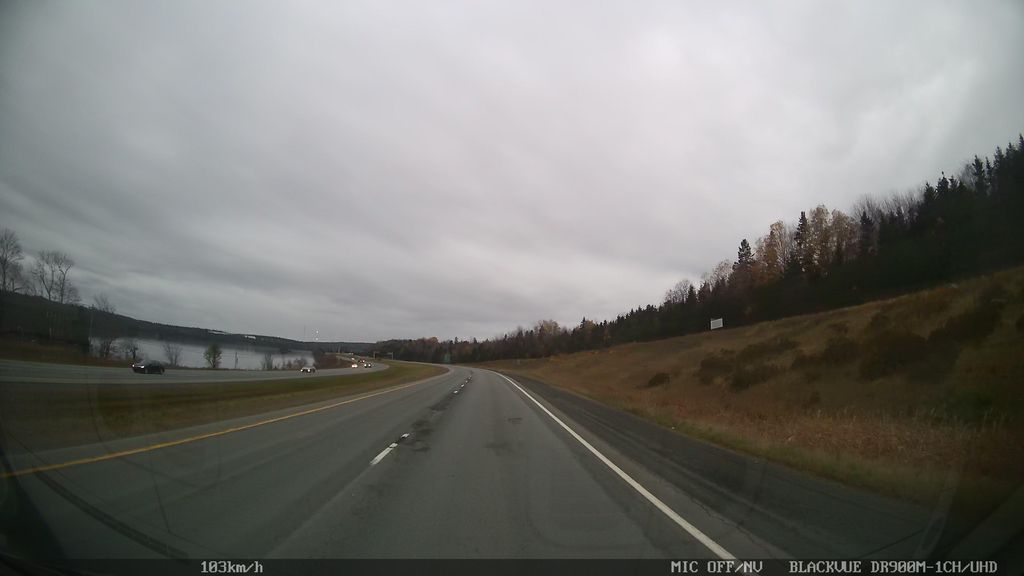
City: halifax